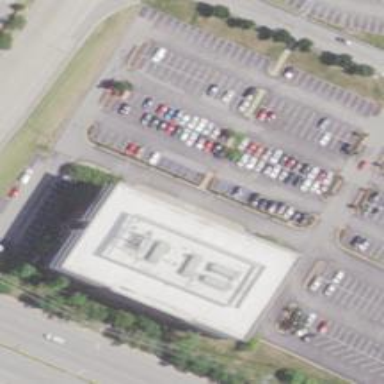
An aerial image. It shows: Commercial building.